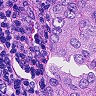
Metastatic tissue present: yes